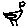
Label: bird